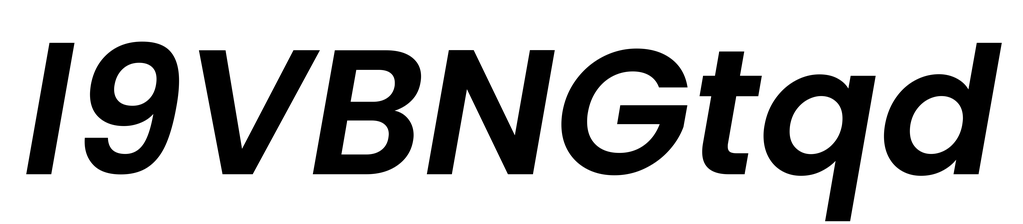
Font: Poppins-SemiBoldItalic